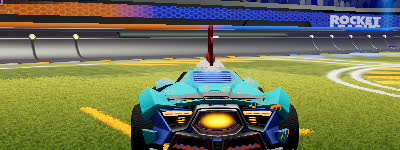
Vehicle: werewolf